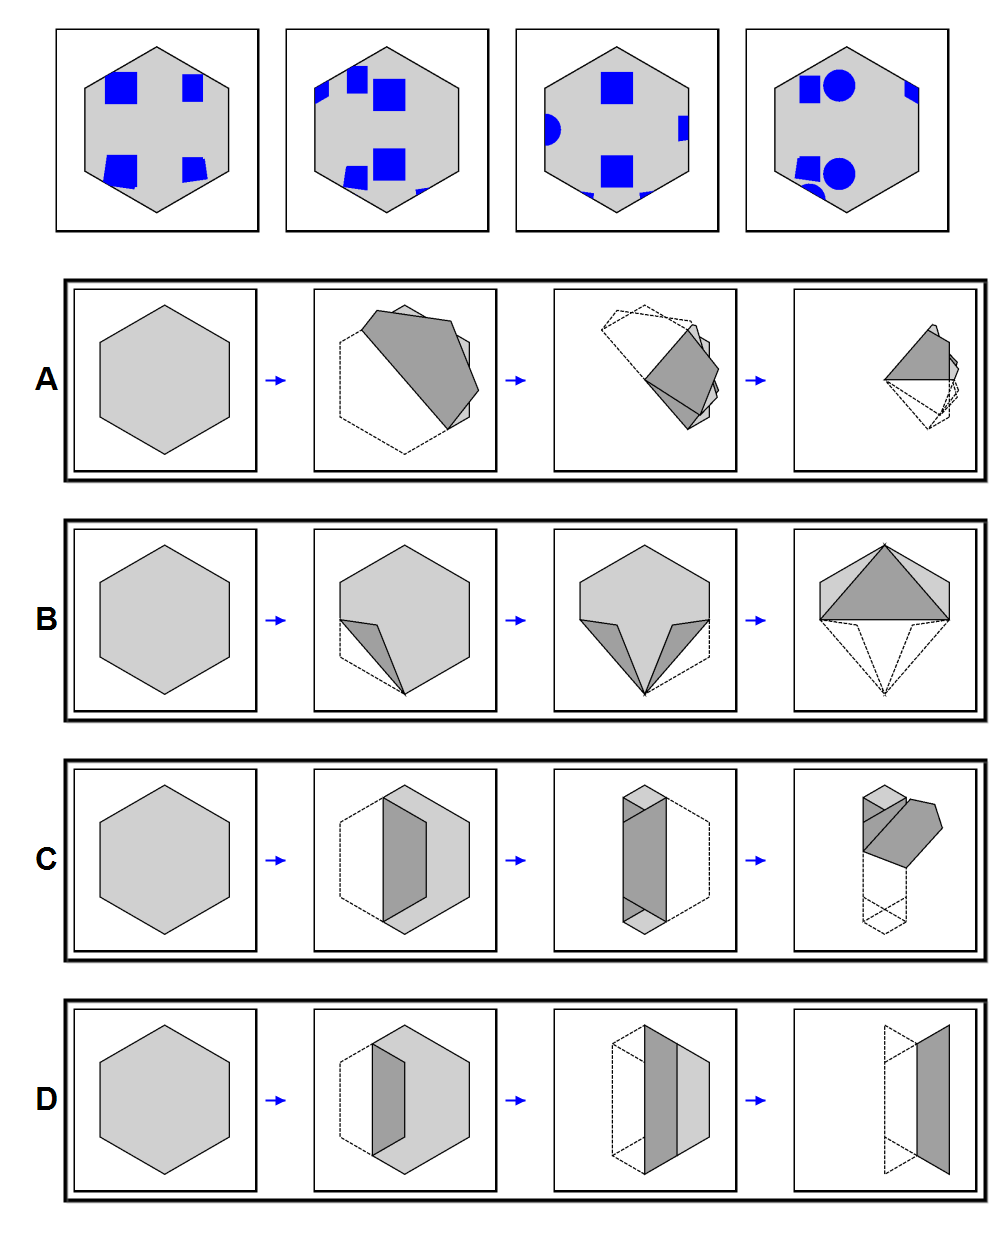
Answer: B